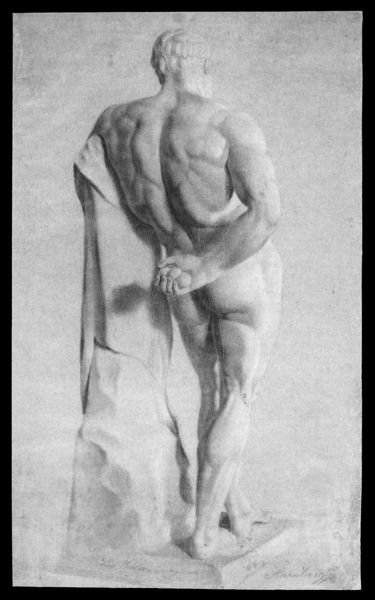
Titel: Herkules Farnese
Künstler: Karl August Lenbach
Institution: München, Städtische Galerie im Lenbachhaus
Schlagwörter: akt, hand, kopf, körper, mann, nackt, schatten, finger, frau, grau, haar, marmor, ohr, rücken, säule, zeichnung, ball, bart, halten, kleidung, sockel, stehen, stein, hals, signatur, kalt, haare, pose, stehend, drei, ohren, skulptur, statue, beine, äpfel, füße, hintern, rückenansicht, position, fels, lehnen, muskeln, bildhauerei, kontrapost, muskulös, stütze, kreuz, arsch, hinten, faust, bälle, kugel, kugeln, von hinten, rückansicht, muskel, zeus, griechisch, spielbein, standbein, verstecken, athlet, herkules, römisch, muskulatur, klassisch, herakles, bildhauer, skultpur, fasut, meißel, hesperiden, 19. jahrhundert, po, äpfel der hesperiden